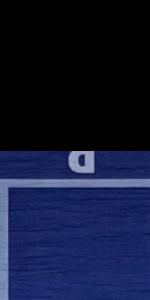
Label: Empty